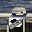
Label: 8